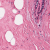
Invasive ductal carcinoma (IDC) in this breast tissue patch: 0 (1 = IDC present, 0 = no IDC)